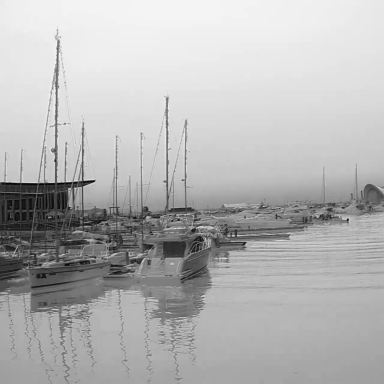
There are five objects shown in the infrared image, including four sailboats, and a canoe.